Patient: sex M, age 53
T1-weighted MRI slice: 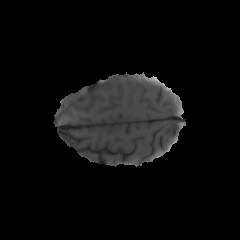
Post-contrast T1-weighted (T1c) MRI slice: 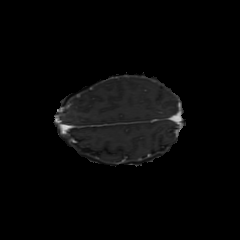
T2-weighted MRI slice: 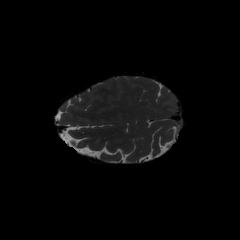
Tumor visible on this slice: no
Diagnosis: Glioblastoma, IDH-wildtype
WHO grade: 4